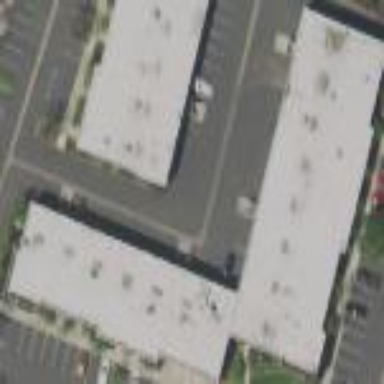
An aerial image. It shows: Warehouse.